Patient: sex F, age 77
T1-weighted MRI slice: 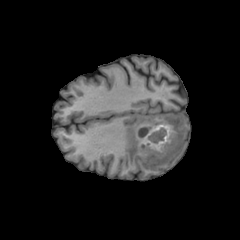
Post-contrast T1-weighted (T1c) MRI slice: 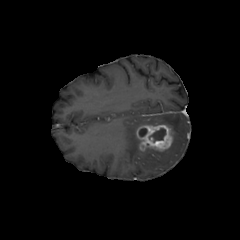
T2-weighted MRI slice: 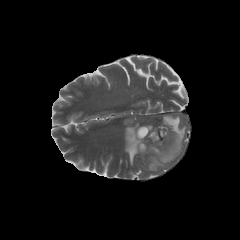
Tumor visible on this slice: yes
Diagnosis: Glioblastoma, IDH-wildtype
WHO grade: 4